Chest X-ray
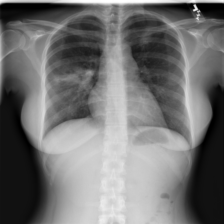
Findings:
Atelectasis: negative
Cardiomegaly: negative
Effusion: negative
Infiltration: positive
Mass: negative
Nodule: negative
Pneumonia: negative
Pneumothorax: negative
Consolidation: negative
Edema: negative
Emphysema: negative
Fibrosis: negative
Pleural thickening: negative
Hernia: negative